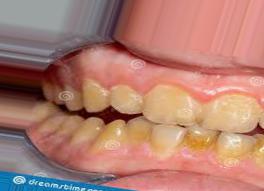
Condition: Tooth Discoloration